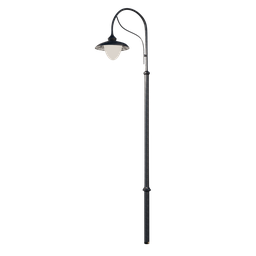
Label: lighting